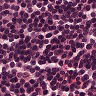
Metastatic tissue present: no